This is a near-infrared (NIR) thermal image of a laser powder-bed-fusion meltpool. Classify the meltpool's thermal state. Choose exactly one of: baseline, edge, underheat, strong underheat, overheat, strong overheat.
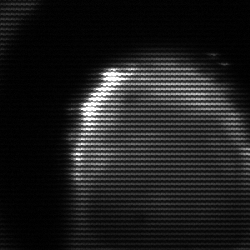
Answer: edge